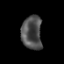
Tissue: prostate
Cell type: T cells
Senescence score: 0.2744
Nuclear area (px): 676
Mean DAPI intensity: 78.167